【题型】选择题　【知识点】解析几何　【难度】hard
已知$F_1,F_2$同时为椭圆$C_1$：$\dfrac{x^2}{a_1^2}+\dfrac{y^2}{b_1^2}=1(a_1>b_1>0)$与双曲线$C_2$：$\dfrac{x^2}{a_2^2}-\dfrac{y^2}{b_2^2}=1$（$a_2>0$，$b_2>0$）的左、右\\
\noindent 焦点，设椭圆$C_1$与双曲线$C_2$在第一象限内交于点$M$，椭圆$C_1$与双曲线$C_2$的离心率分别为$e_1,e_2$，$O$为坐标\\
\noindent 原点，给出下列四个结论：\\
\noindent \textcircled{1} $a_1^2-b_1^2=a_2^2+b_2^2$；\\
\noindent \textcircled{2} 若$\angle F_1MF_2=\dfrac{\pi}{3}$，则$b_1^2=3b_2^2$；\\
\noindent \textcircled{3} $|F_1F_2|=2|MO|$的充要条件是$\dfrac{1}{e_1^2}+\dfrac{1}{e_2^2}=2$；\\
\noindent \textcircled{4} 若$|F_1F_2|=3|MF_2|$，则$e_1e_2$的取值范围是$\left(\dfrac{3}{5},3\right)$.\\
\noindent 其中正确结论的个数是（  ）\\
\noindent A．1 \qquad B．2 \qquad C．3 \qquad D．4
【解答】
\noindent 【分析】根据椭圆以及双曲线的关系，即可判断A选项；根据椭圆以及双曲线的定义，结合余弦定理，可推得B、C选项；根据椭圆以及双曲线的定义结合三角形的三边关系，得出$a_1,a_2$的关系式.进而根据对勾函数的单调性，即可得出D选项.\\
\noindent 【解析】\\

\noindent 对于A项，由已知椭圆与双曲线共焦点可得，$a_1^2-b_1^2=a_2^2+b_2^2$，故A选项正确；\\
\noindent 对于B项，根据椭圆以及双曲线的定义，\\
\noindent 可得$\begin{cases} |MF_1|+|MF_2|=2a_1 \\ |MF_1|-|MF_2|=2a_2 \end{cases}$，所以$\begin{cases} |MF_1|=a_1+a_2 \\ |MF_2|=a_1-a_2 \end{cases}$.\\
\noindent 在$\triangle F_1MF_2$中，由余弦定理可得$|F_1F_2|^2=|MF_1|^2+|MF_2|^2-2|MF_1|\cdot|MF_2|\cos\frac{\pi}{3}$，\\
\noindent 即$4c^2=(a_1+a_2)^2+(a_1-a_2)^2-2(a_1+a_2)(a_1-a_2)\times\frac{1}{2}$，\\
\noindent 整理可得：$4c^2=a_1^2+3a_2^2$.\\
\noindent 所以$a_1^2-c^2=3(c^2-a_2^2)$，即$b_1^2=3b_2^2$，故B项正确；\\
\noindent 对于C项，\\
\noindent 必要性：若$|F_1F_2|=2|MO|$，则$\triangle F_1MF_2$为直角三角形，\\
\noindent 所以$|F_1F_2|^2=|MF_1|^2+|MF_2|^2$，\\
\noindent 即$4c^2=(a_1+a_2)^2+(a_1-a_2)^2$，\\
\noindent 整理可得：$a_1^2+a_2^2=2c^2$，\\
\noindent 两边同时除以$c^2$可得，$\left(\frac{a_1}{c}\right)^2+\left(\frac{a_2}{c}\right)^2=2$，即$\frac{1}{e_1^2}+\frac{1}{e_2^2}=2$，满足必要性；\\
\noindent 充分性：若$\frac{1}{e_1^2}+\frac{1}{e_2^2}=2$，易可得$a_1^2+a_2^2=2c^2$，$4c^2=(a_1+a_2)^2+(a_1-a_2)^2$，\\
\noindent 所以$|F_1F_2|^2=|MF_1|^2+|MF_2|^2$，所以$\triangle F_1MF_2$为直角三角形，且$\angle F_1MF_2=90^\circ$，\\
\noindent 可得$|F_1F_2|=2|MO|$，满足充分性.\\
\noindent 故C项正确；\\
\noindent 对于D项，由已知可得$2c=3(a_1-a_2)$.\\
\noindent 所以，$e_1e_2=\frac{c}{a_1}\cdot\frac{c}{a_2}=\frac{c^2}{a_1a_2}=\frac{\frac{9}{4}(a_1-a_2)^2}{a_1a_2}=\frac{9}{4}\frac{a_1^2-2a_1a_2+a_2^2}{a_1a_2}=\frac{9}{4}\left(\frac{a_1}{a_2}+\frac{a_2}{a_1}-2\right)$.\\
\noindent 令$t=\frac{a_1}{a_2}$，则$e_1e_2=\frac{9}{4}\left(t+\frac{1}{t}-2\right)$.\\
\noindent 因为$a_1>a_2$，所以$t=\frac{a_1}{a_2}>1$.\\
\noindent 又$|MF_1|+|MF_2|>|F_1F_2|$，所以有$2a_1>2c=3(a_1-a_2)$，所以有$a_1<3a_2$；\\
\noindent $|MF_1|-|MF_2|<|F_1F_2|$，所以有$2a_2<2c=3(a_1-a_2)$，所以有$3a_1>5a_2$.\\
\noindent 所以$t=\frac{a_1}{a_2}\in\left(\frac{5}{3},3\right)$.\\
\noindent 设函数$y=t+\frac{1}{t}-2$，再设$\frac{5}{3}<t_1<t_2<3$，\\
\noindent 则$y_1-y_2=\left(t_1+\frac{1}{t_1}-2\right)-\left(t_2+\frac{1}{t_2}-2\right)=\frac{(t_1-t_2)(t_1t_2-1)}{t_1t_2}$，\\
\noindent 由于$\frac{5}{3}<t_1<t_2<3$，得$t_1-t_2<0$，$t_1t_2>0$，$t_1t_2-1>0$，\\
\noindent 所以$y_1-y_2<0$，即$y_1<y_2$，函数$y=t+\frac{1}{t}-2$在区间$\left(\frac{5}{3},3\right)$上单调递增，\\
\noindent 所以$\frac{4}{15}<y<\frac{4}{3}$，所以$\frac{3}{5}<e_1e_2<3$，故D正确.\\
\noindent 故选：D.
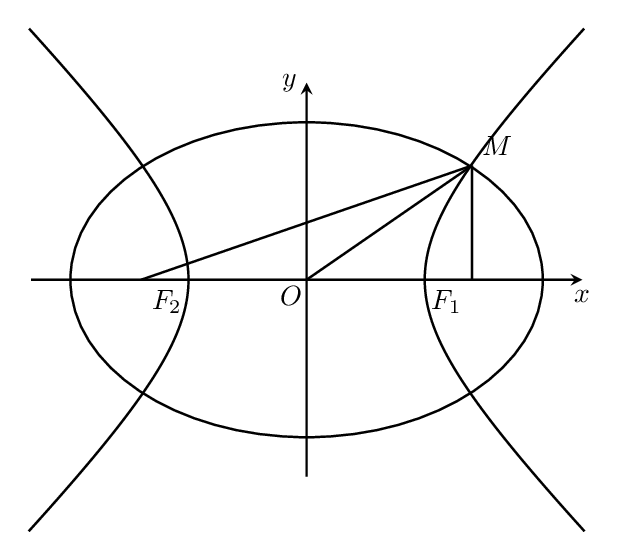